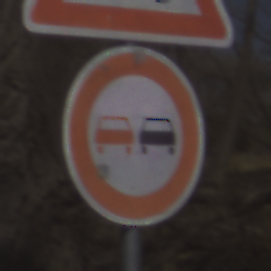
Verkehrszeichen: Ueberholverbot
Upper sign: RadverkehrLinks
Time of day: Midday
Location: Outdoor (Nature)
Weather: Clear
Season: NotSpecified
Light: Natural